Question: I just started angular testing with karma and jasmine. I've written two basic tests. One of the two tests pass, but the other one is failing. I can't seem to debug it. I've been looking everywhere, and it should work according to various tutorials. The $scope variable should be available. I get the following error (and a lot of text, see :
'''
at C:/totalflatline-2.0/public/lib/angular/angular.js:4362
at forEach (C:/totalflatline-2.0/public/lib/angular/angular.js:336)
at loadModules (C:/totalflatline-2.0/public/lib/angular/angular.js:4364)
at createInjector (C:/totalflatline-2.0/public/lib/angular/angular.js:4248)
at workFn (C:/totalflatline-2.0/public/lib/angular-mocks/angular-mocks.js:2409)
at C:/totalflatline-2.0/public/lib/angular-mocks/angular-mocks.js:2392
at C:/totalflatline-2.0/public/shared/tests/unit/shared.client.controller.unit.tests.js:
5
at C:/totalflatline-2.0/node_modules/karma-jasmine/lib/boot.js:126
at C:/totalflatline-2.0/node_modules/karma-jasmine/lib/adapter.js:171
at http://localhost:9876/karma.js:210
at http://localhost:9876/context.html:83
TypeError: 'undefined' is not an object (evaluating '$scope.test')
at C:/totalflatline-2.0/public/shared/tests/unit/shared.client.controller.unit.tests.js:
9
at C:/totalflatline-2.0/node_modules/karma-jasmine/lib/boot.js:126
at C:/totalflatline-2.0/node_modules/karma-jasmine/lib/adapter.js:171
at http://localhost:9876/karma.js:210
at http://localhost:9876/context.html:83
hantomJS 1.9.8 (Windows 7): Executed 2 of 2 (1 FAILED) (0.402 secs / 0.025 secs)
'''
The two tests are as following. The first one passes and the other one gives the above undefined error.
The one that passes:
'''
describe('Testing MEAN Main Module', function() {
var mainModule;
beforeEach(function() {
mainModule = angular.module('mean');
});
it('Should be registered', function() {
expect(mainModule).toBeDefined();
console.log('Success!');
});
});
'''
The one that fails:
'''
describe('Testing the Shared Stats controller', function(){
var SharedController,$scope;
beforeEach(function(){
// load the module you're testing.
module('mean');
inject(function($rootScope,$controller){
// create a scope object for us to use.
$scope = $rootScope.$new();
SharedController = $controller('shared.StatsController',{
$scope:$scope
});
});
});
it('Should contain a user object',function(){
// User cannot be undefined
expect($scope.test).toEqual('yoo');
});
});
'''
The angular controller is looking like this:
'''
// Create the 'shared' controller
angular.module('shared').controller('shared.StatsController', [ '$scope',
function($scope) {
$scope.test = 'yoo';
}
]);
'''
Angular version is 1.4 and the karma dependencies are versions:
'''
"karma": "~0.12.23",
"karma-jasmine": "~0.2.2",
"karma-phantomjs-launcher": "~0.1.4",
'''
I have been breaking my neck over this all day. I hope someone with more knowledge about testing angular can help me out.
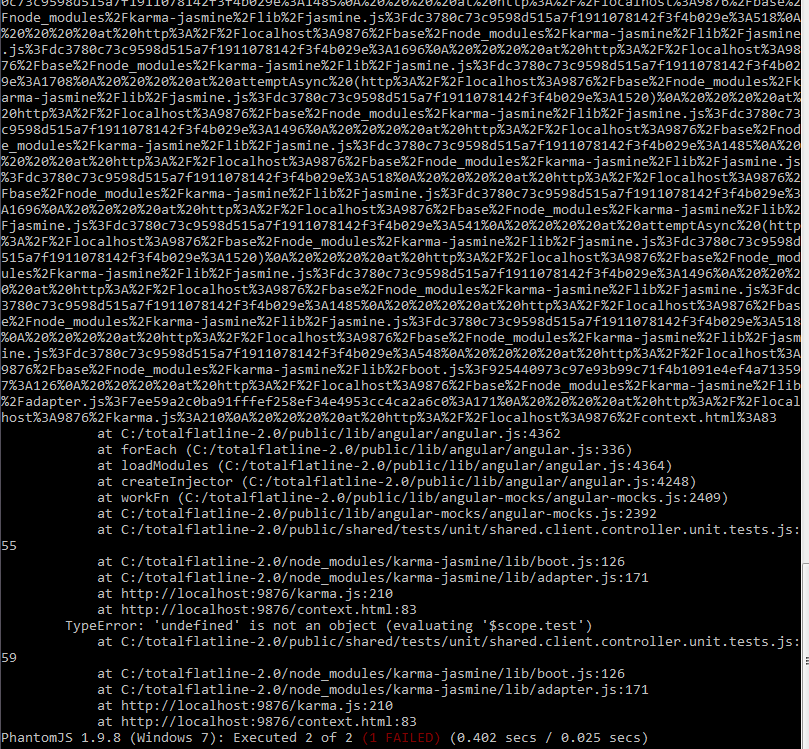
Answer: Your angular controller isn't instantiated properly. To 'get' or load a module, you use 'angular.module('moduleName', [])', with the second argument being an array with dependencies. So, it should be:
'''
angular.module('shared', []).controller('StatsController', [ '$scope',
function($scope) {
$scope.test = 'yoo';
}
]);
'''